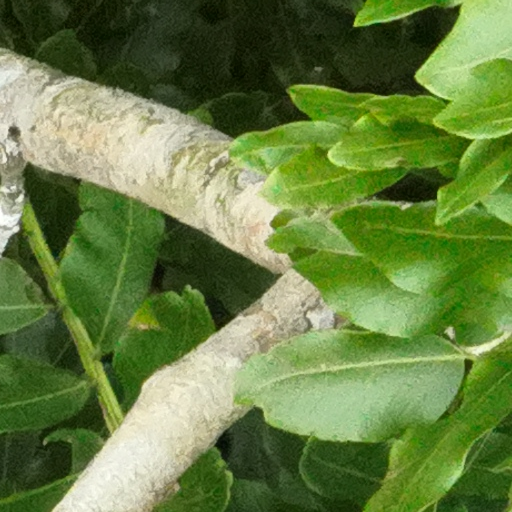
Species: Dipteryx oleifera
GBIF accepted scientific name: Dipteryx oleifera
Crown area (m\u00b2): 114.124